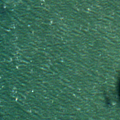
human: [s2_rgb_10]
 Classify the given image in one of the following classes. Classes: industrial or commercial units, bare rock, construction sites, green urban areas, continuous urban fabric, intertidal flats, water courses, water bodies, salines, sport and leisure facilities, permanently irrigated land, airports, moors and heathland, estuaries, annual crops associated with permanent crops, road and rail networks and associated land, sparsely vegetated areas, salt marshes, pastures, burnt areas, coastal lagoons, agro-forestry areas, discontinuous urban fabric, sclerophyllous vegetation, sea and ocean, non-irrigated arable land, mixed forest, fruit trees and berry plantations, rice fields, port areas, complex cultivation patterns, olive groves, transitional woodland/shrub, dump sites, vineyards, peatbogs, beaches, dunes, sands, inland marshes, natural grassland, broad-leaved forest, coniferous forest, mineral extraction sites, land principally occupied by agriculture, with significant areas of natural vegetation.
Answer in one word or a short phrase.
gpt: sea and ocean